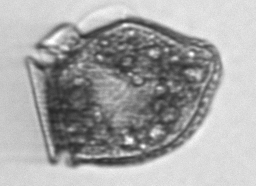
Label: Dinophysis_norvegica